RGB frame:
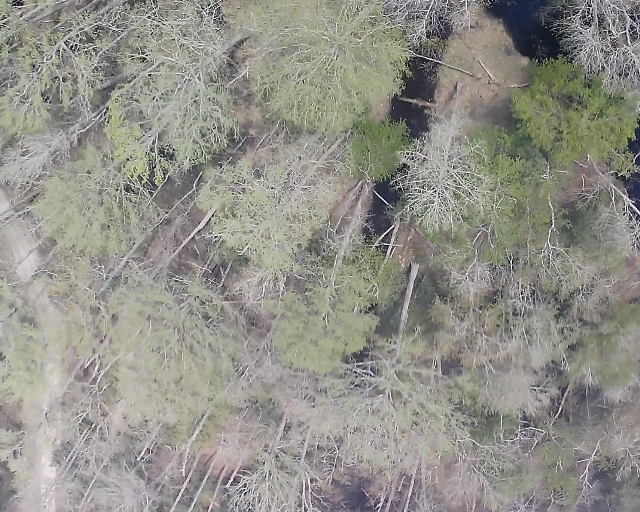
Thermal frame:
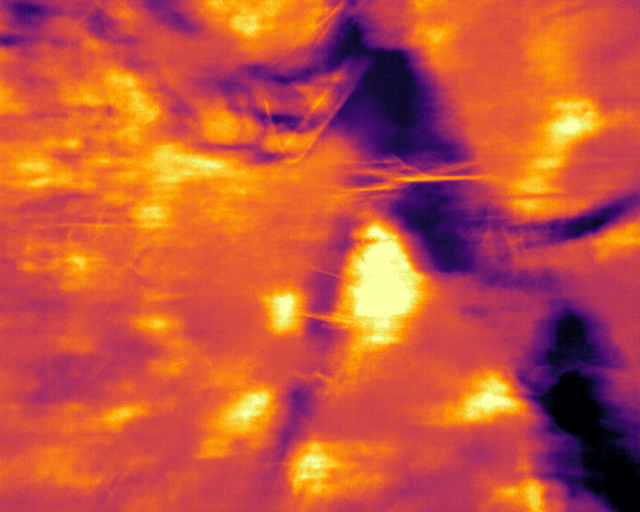
Captured: 2026-02-26 03:46:52
Pixels at or above 80 °C: 0 (fraction of frame: 0)